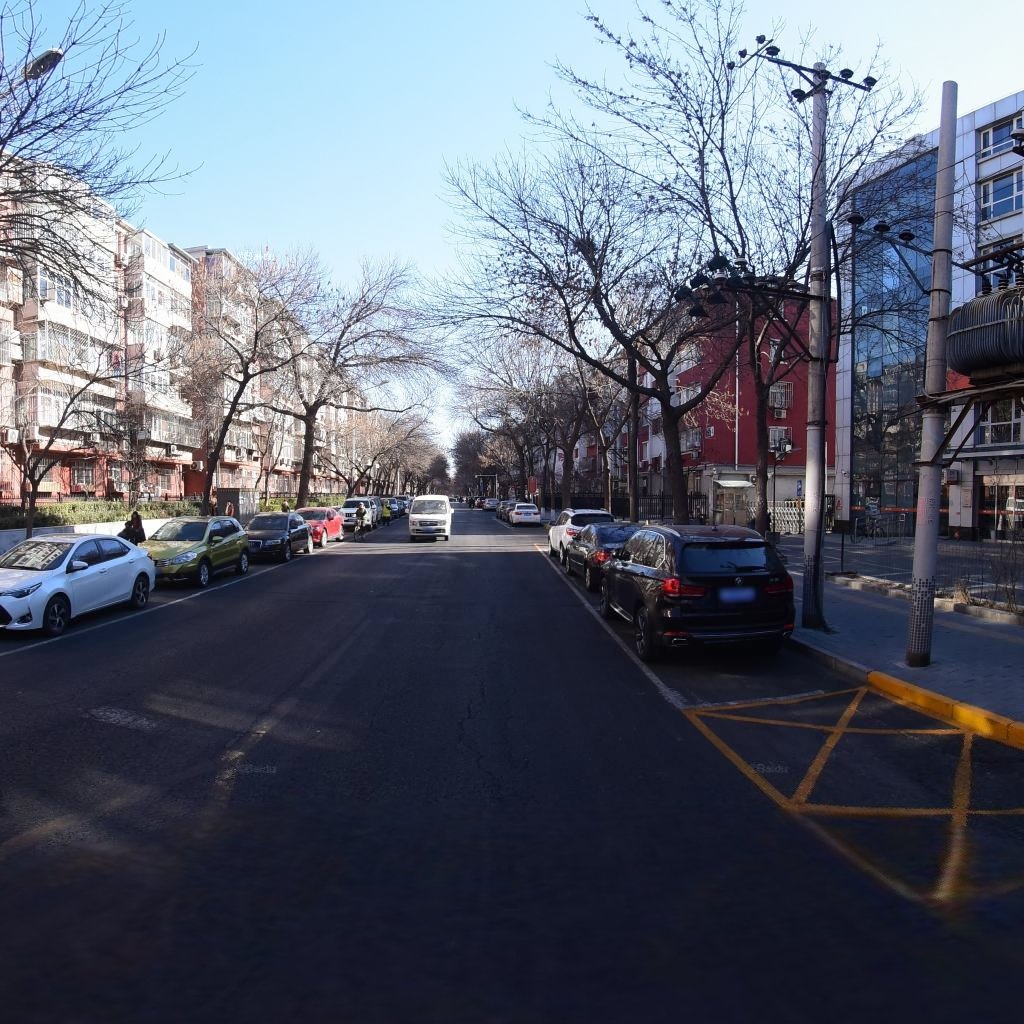
Region: Dongcheng
Road damage annotations: alligator crack